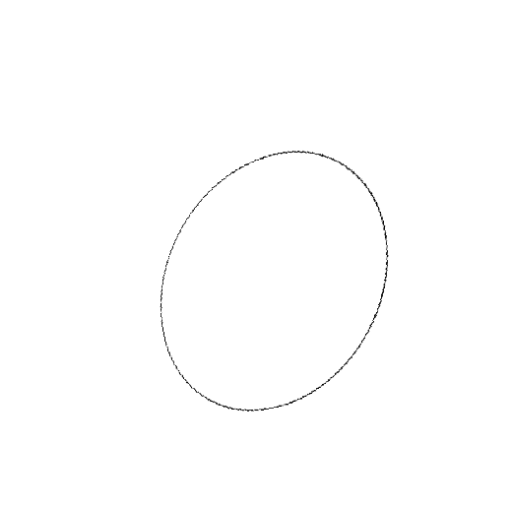
Crossing number: 0